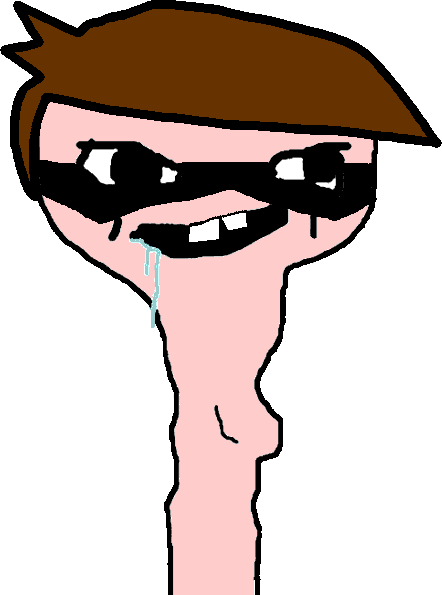
Label: 5_Brainlet